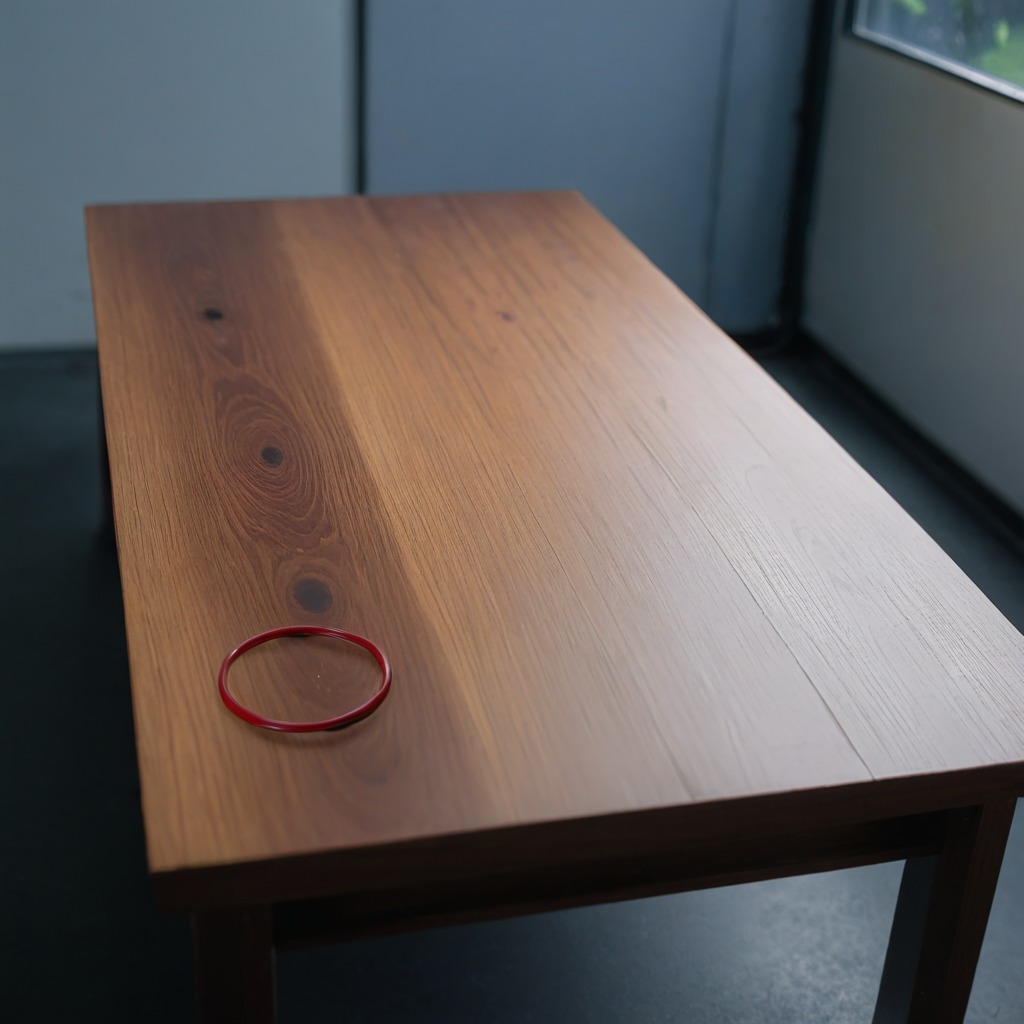
A rubber O-ring is lying on the table.